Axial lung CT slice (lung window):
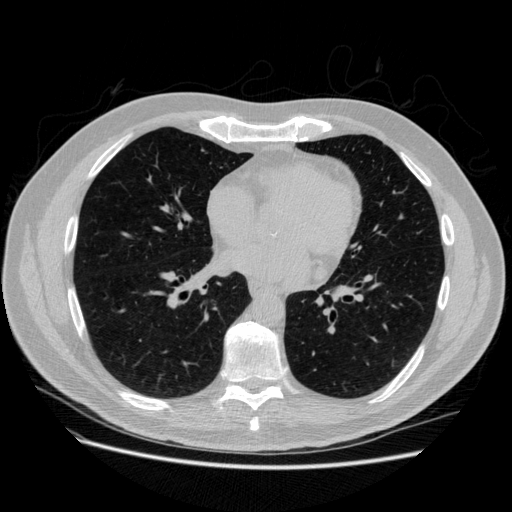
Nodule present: no